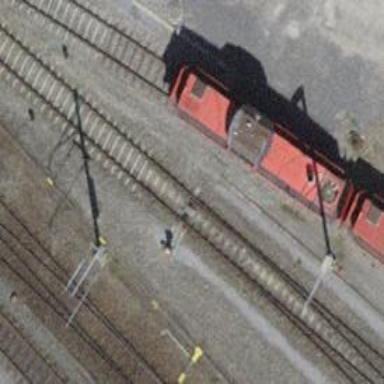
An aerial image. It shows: Single-track railway siding.